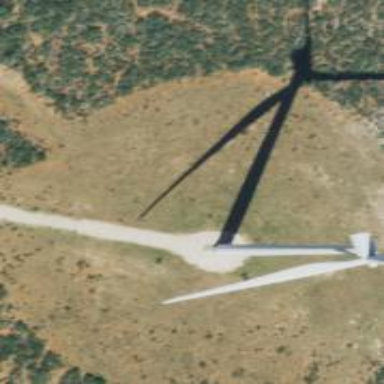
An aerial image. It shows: Wind turbine generator that utilizes wind as its source for generating electricity. It is of the horizontal axis type.